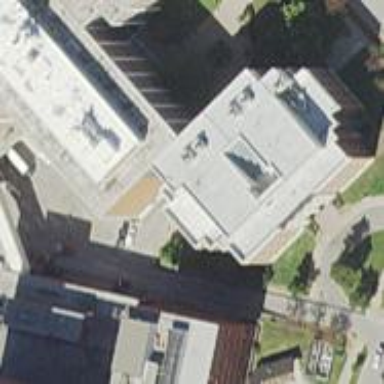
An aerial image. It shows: View of university building.